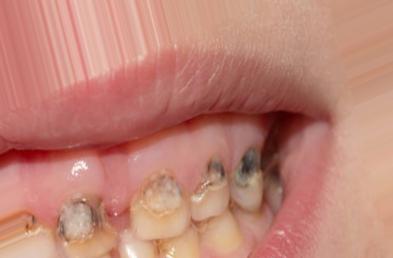
Condition: Caries